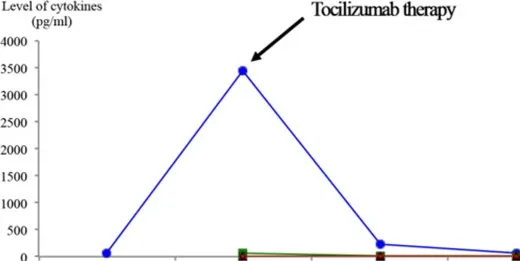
the levels of inflammatory and anti-inflammatory cytokines during COVID-19 infection and after the use of Tocilizumab therapyfor patient 1 (day 0: is the day admission tohospital).
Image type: chart (chart)